Question: I made my main project in Xcode, but I need add additional project there.
I created it, but if I try connect headers from the additional project, I get a "file not found" error.
How can I fix it?
Screenshot of the project:

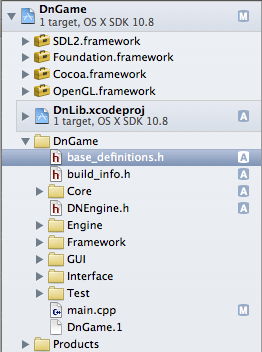
Answer: You should build static library (.a files) with sub-projects, and set the 'User Header Search Paths' in your Main Project.
FYI:
<URL>
<URL>